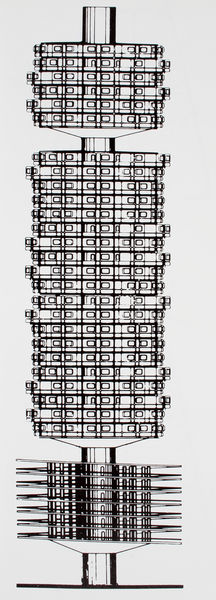
Titel: "Capsel-Tower", Projekt, Ansicht
Künstler: Archigram
Schlagwörter: weiß, fenster, grau, schwarz, skizze, säule, zeichnung, gebäude, haus, architektur, rund, turm, grafik, graphik, tusche, schwarzweiß, entwurf, etagen, geschosse, stockwerke, rundbau, hochhaus, staffelung, wohnturm, mittelsäule